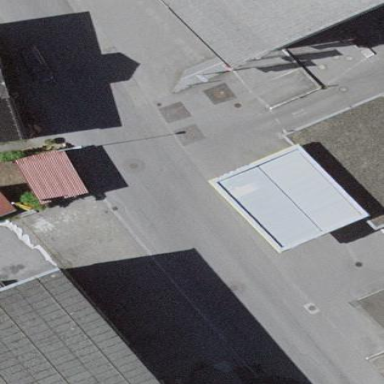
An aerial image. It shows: View of roof of building.